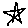
Label: star